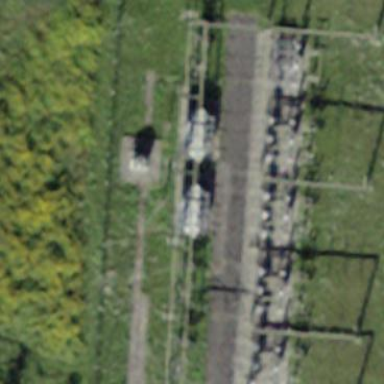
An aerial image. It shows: Substation surrounded by fence.